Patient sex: M
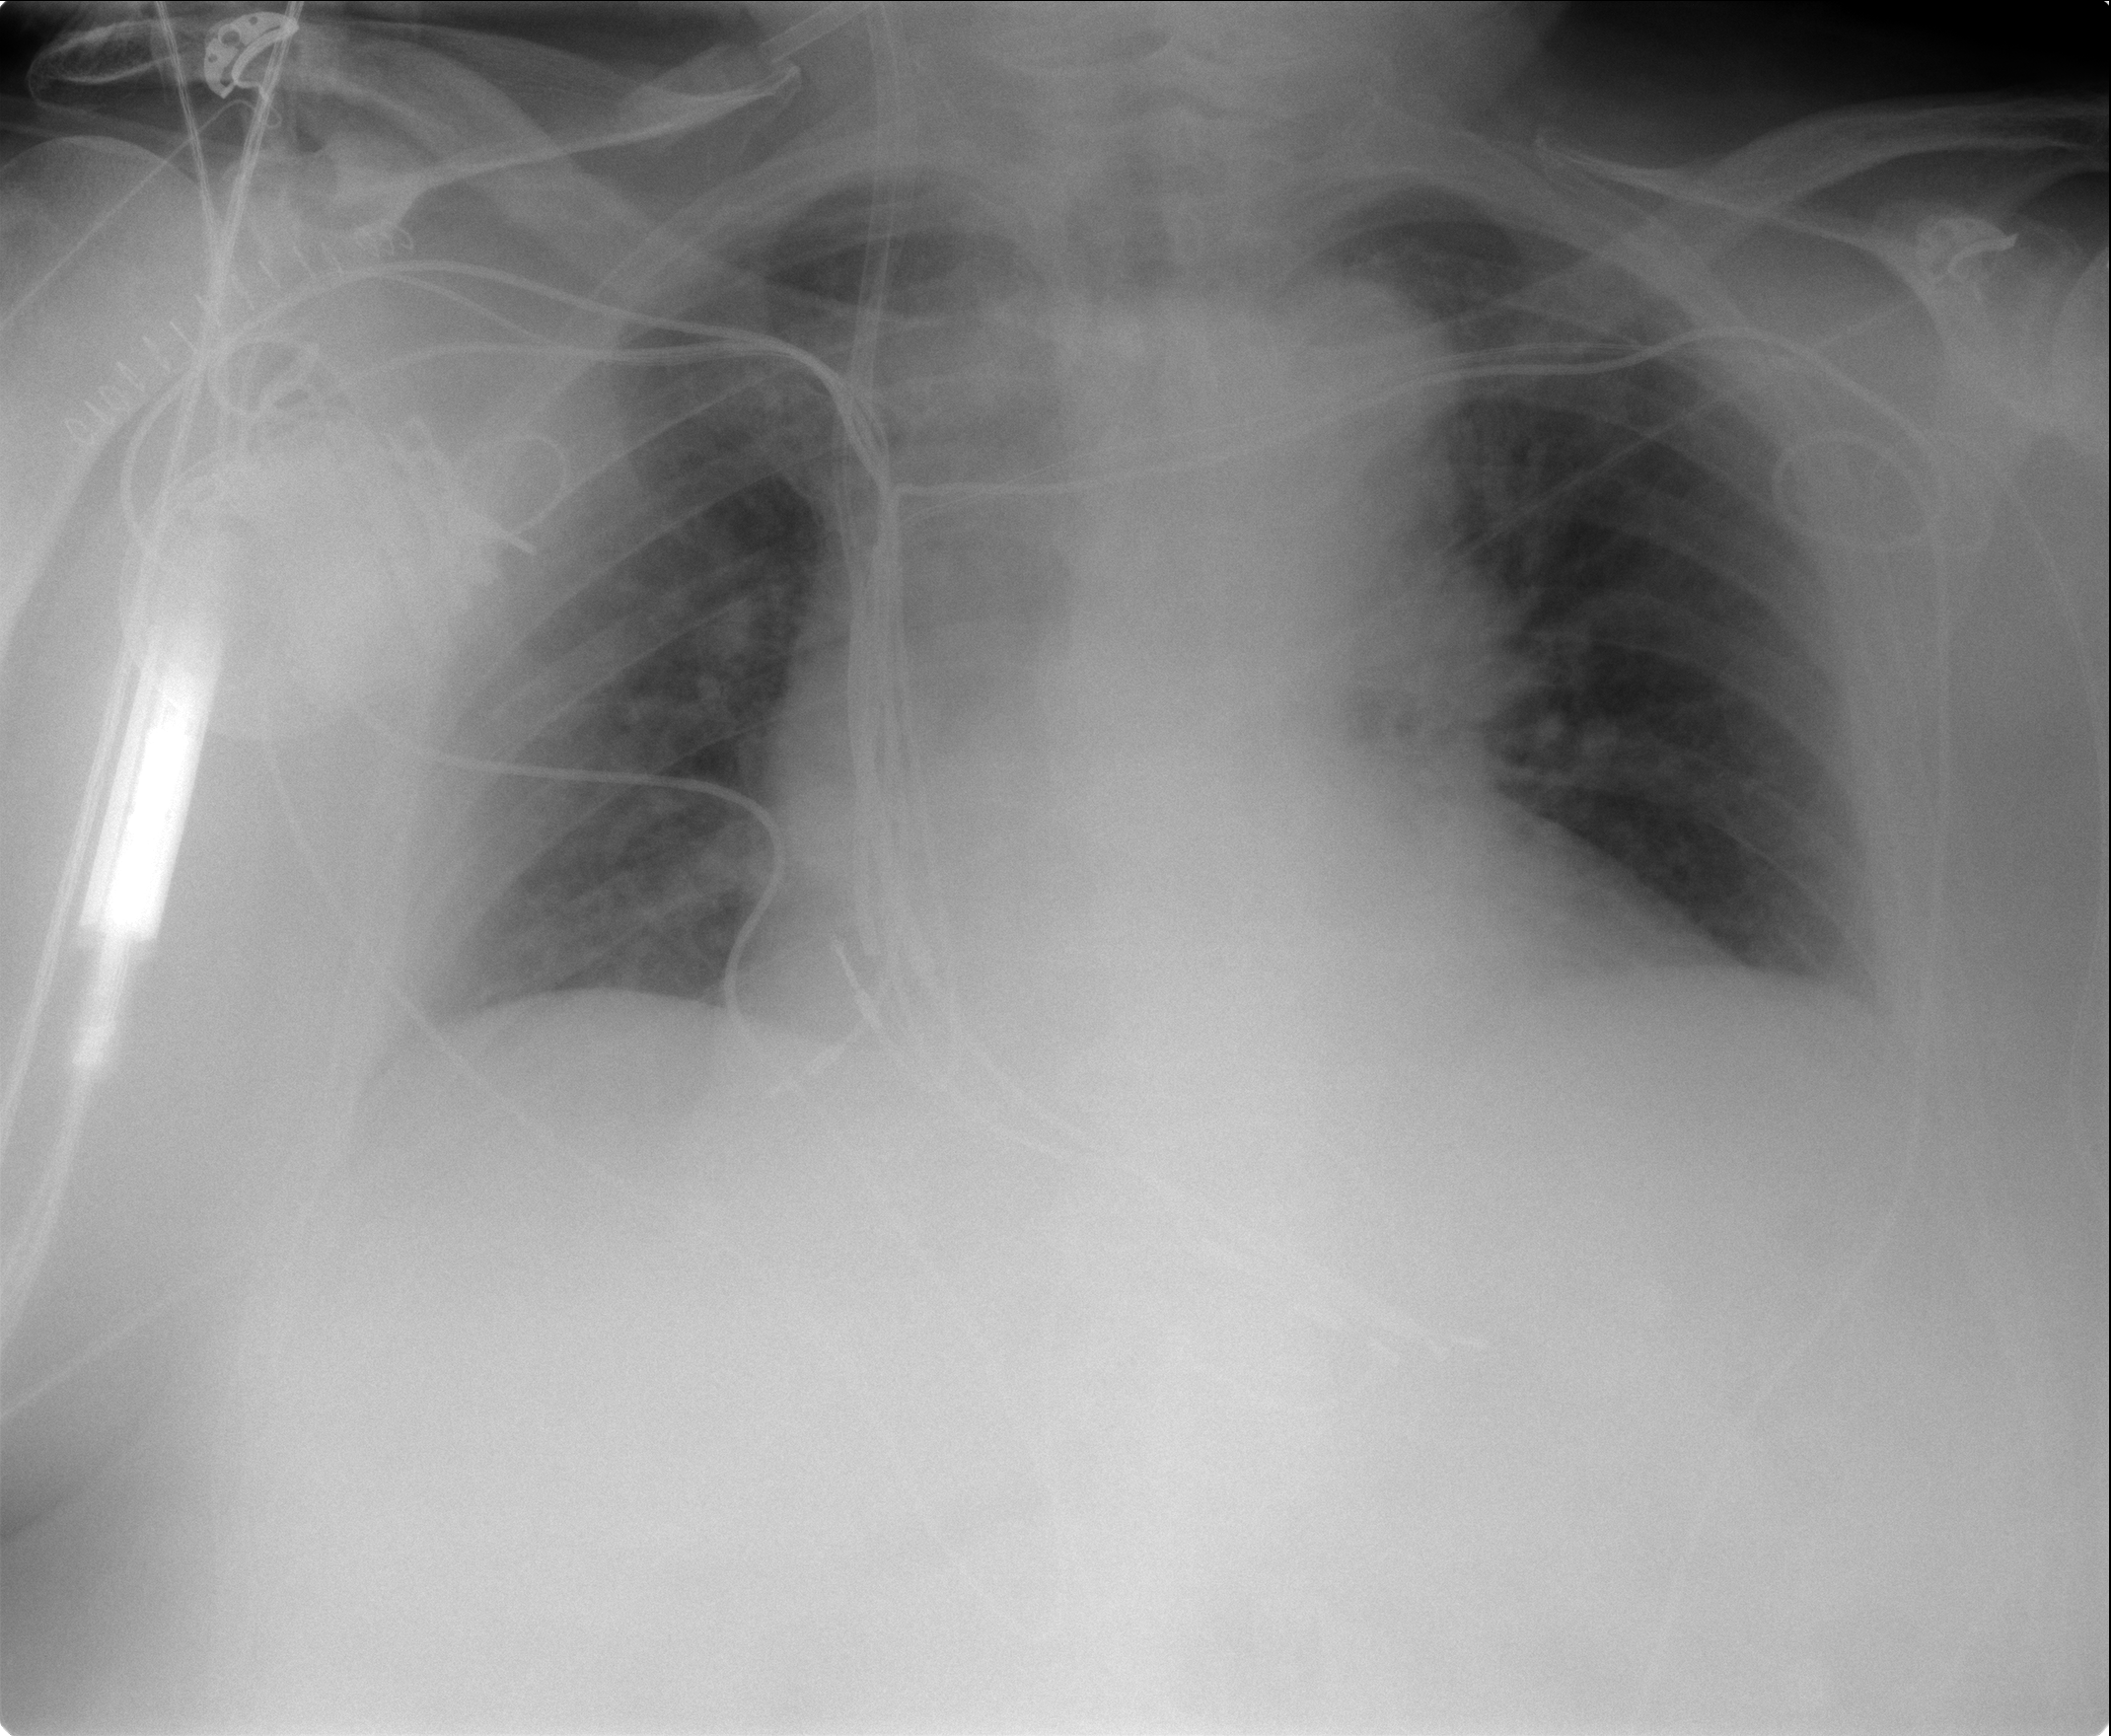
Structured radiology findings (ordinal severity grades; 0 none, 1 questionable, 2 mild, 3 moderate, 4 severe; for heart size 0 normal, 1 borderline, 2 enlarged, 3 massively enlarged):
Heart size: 2
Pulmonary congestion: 2
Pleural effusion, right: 0
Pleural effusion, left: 0
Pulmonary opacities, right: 1
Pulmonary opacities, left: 1
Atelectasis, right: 1
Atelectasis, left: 1